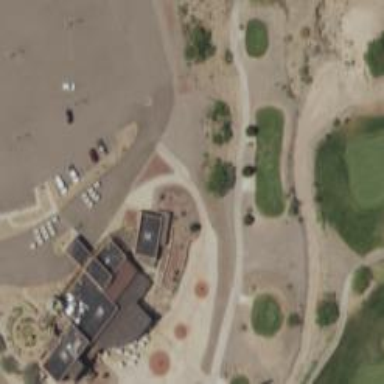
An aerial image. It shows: Golf cartpath that is also road path.